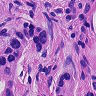
Metastatic tissue present: yes